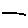
Label: line